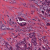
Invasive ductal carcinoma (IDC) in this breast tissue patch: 1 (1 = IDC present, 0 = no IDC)